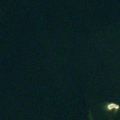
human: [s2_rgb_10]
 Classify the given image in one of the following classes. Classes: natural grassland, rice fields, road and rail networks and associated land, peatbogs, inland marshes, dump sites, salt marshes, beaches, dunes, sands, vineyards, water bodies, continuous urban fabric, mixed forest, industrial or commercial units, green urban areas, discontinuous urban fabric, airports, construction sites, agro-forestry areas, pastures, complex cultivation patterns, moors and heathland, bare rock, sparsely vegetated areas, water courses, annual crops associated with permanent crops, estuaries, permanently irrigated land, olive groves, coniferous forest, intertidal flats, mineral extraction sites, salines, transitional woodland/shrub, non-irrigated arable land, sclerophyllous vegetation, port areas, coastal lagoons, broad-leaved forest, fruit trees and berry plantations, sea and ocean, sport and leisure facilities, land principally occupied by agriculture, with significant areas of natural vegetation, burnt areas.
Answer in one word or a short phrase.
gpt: sea and ocean